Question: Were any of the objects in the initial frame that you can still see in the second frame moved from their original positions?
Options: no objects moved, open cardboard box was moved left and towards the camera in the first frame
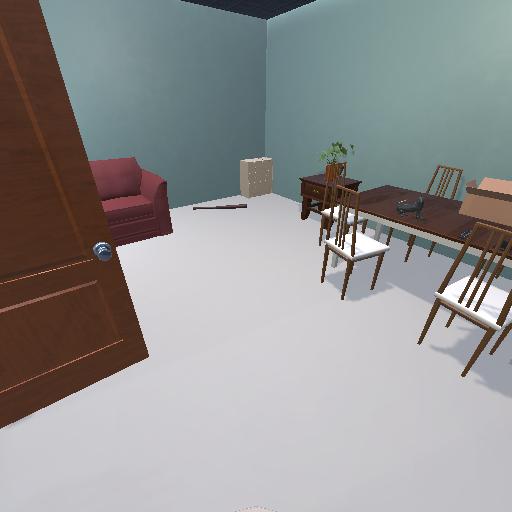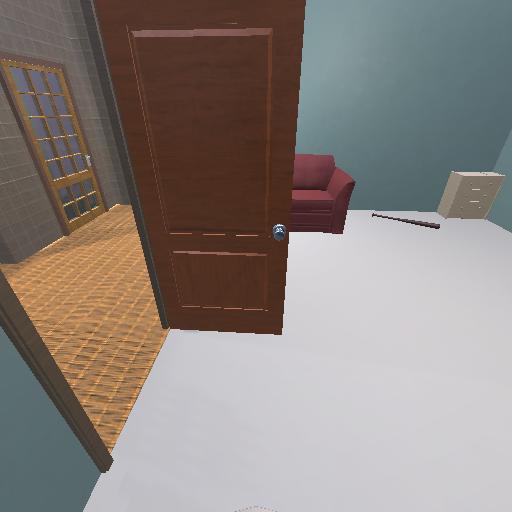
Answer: no objects moved